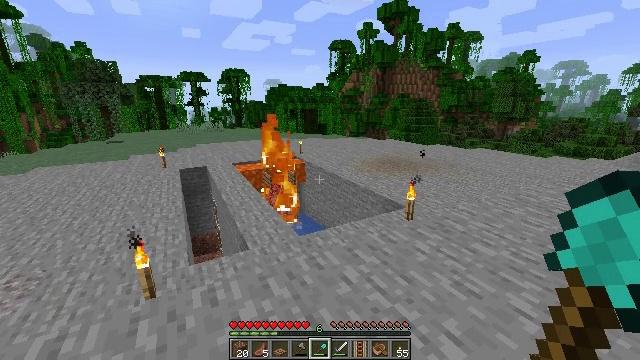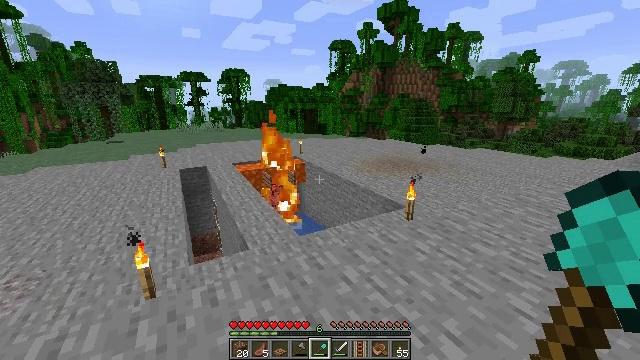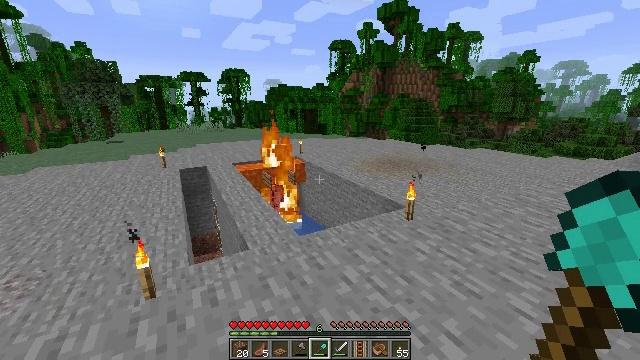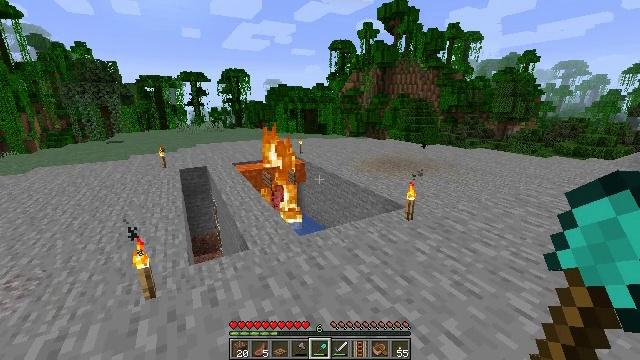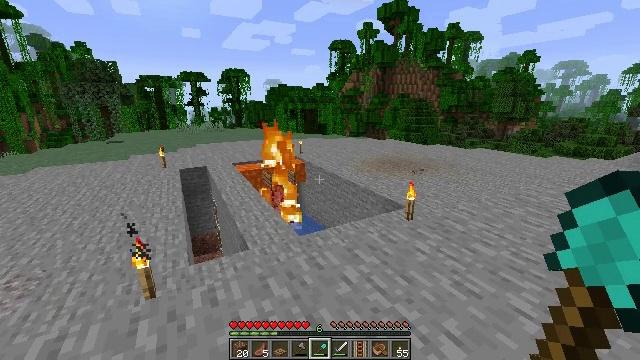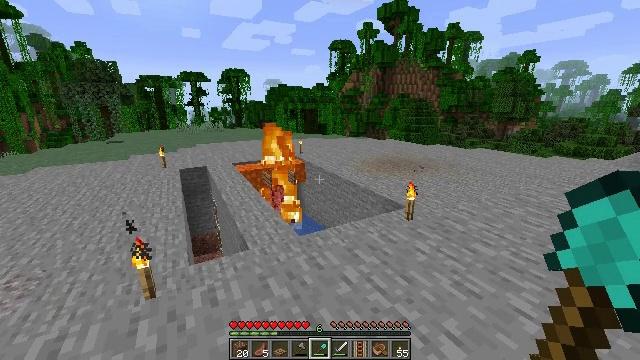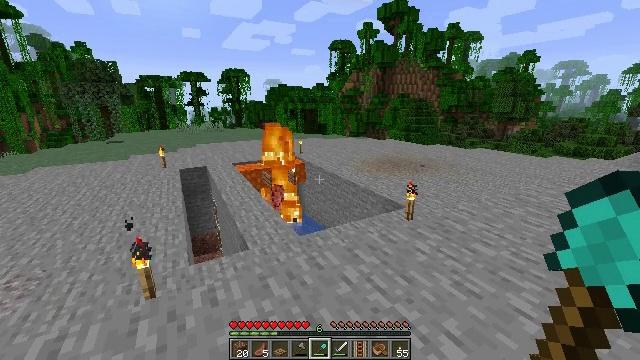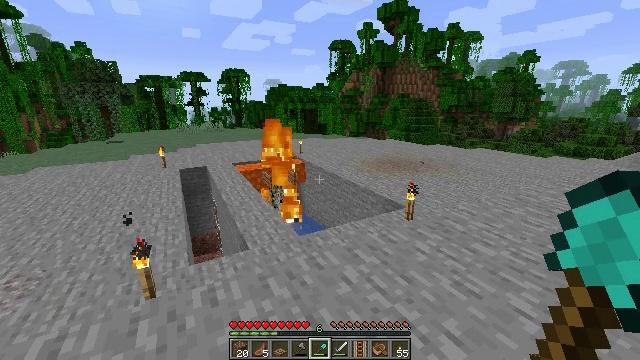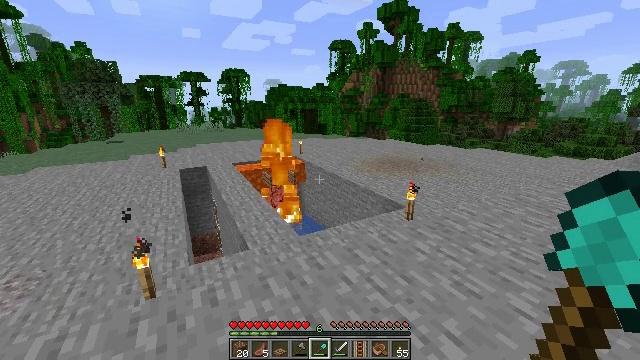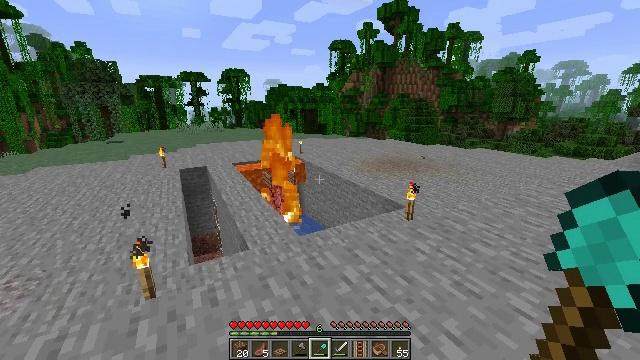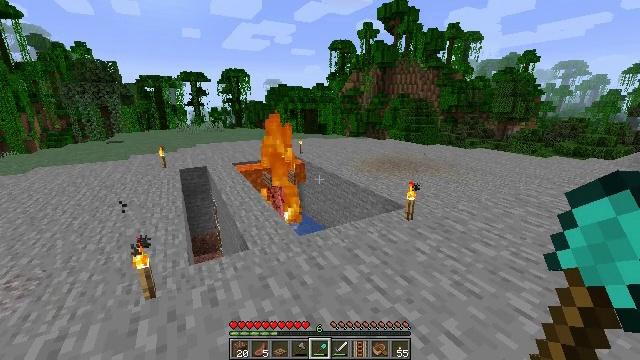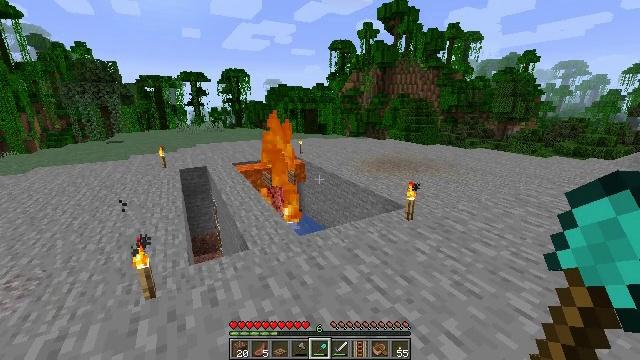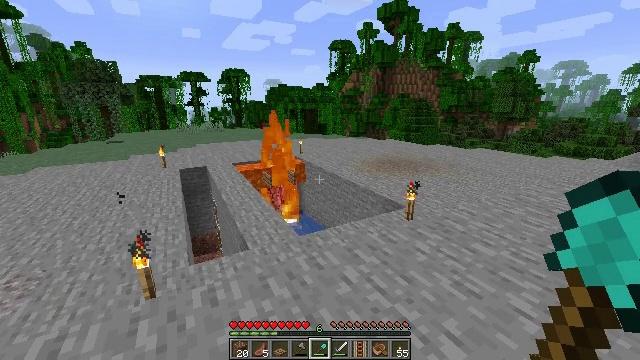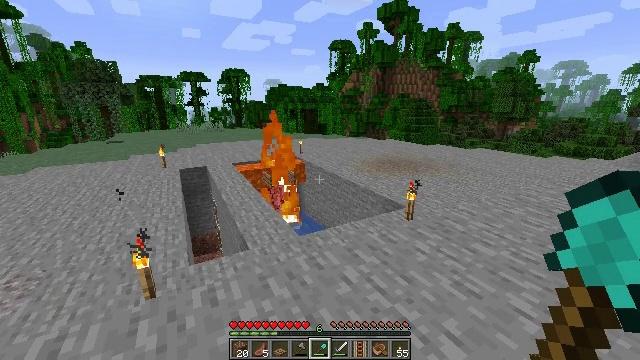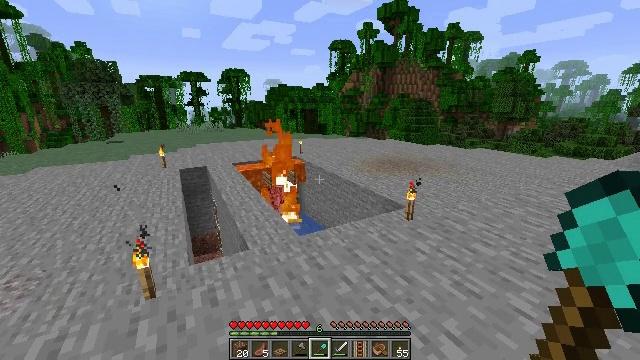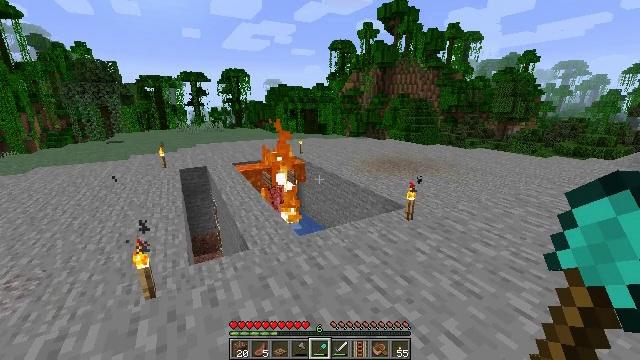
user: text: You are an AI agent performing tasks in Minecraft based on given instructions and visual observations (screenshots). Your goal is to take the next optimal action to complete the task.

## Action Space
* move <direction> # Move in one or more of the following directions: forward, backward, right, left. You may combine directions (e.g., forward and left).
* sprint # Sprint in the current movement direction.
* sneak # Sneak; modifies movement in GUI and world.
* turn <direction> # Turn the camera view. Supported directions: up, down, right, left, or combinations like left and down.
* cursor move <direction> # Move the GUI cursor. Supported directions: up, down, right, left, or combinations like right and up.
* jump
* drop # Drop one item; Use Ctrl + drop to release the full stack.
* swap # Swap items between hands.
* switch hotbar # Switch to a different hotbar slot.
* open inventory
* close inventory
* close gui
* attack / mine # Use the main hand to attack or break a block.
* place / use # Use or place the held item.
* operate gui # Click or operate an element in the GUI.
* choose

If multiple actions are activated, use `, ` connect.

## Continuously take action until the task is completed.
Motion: motion action
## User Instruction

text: Break the poppy plant.
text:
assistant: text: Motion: no_op
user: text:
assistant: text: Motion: no_op
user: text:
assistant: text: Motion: no_op
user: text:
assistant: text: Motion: no_op
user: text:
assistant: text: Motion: no_op
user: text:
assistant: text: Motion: no_op
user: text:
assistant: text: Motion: no_op
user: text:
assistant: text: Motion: no_op
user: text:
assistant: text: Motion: no_op
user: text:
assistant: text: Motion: no_op
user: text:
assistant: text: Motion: no_op
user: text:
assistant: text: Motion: no_op
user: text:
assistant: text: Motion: no_op
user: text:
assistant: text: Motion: no_op
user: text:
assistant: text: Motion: no_op
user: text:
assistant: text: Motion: no_op
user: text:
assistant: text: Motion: no_op
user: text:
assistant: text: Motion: no_op
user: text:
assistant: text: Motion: no_op
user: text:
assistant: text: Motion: no_op
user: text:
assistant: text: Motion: no_op
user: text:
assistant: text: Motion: no_op
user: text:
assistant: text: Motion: no_op
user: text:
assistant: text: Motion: no_op
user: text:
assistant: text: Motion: no_op
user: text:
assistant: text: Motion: no_op
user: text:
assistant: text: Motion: no_op
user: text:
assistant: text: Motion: no_op
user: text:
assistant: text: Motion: no_op
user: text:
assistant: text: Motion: no_op